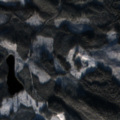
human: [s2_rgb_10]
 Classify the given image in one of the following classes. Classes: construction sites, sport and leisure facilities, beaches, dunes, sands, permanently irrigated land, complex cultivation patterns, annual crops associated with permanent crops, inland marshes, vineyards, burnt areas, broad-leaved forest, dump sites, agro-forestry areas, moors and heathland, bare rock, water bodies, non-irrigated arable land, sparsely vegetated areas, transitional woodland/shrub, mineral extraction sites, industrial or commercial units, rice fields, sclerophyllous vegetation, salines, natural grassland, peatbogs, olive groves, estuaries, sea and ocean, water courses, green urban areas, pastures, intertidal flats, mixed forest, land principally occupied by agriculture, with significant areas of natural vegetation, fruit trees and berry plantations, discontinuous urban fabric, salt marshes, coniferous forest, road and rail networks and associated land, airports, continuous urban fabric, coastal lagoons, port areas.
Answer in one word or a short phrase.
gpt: coniferous forest, mixed forest, transitional woodland/shrub